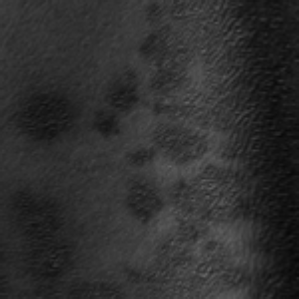
Label: frost